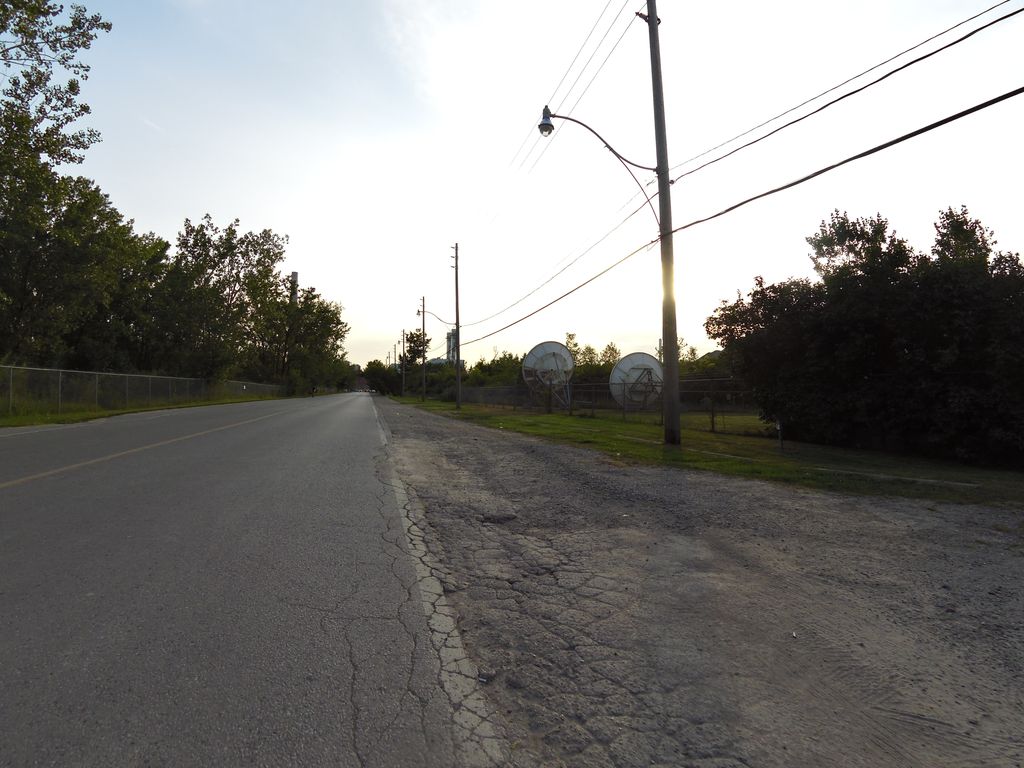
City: toronto